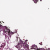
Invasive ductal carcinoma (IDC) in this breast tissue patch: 0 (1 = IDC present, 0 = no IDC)